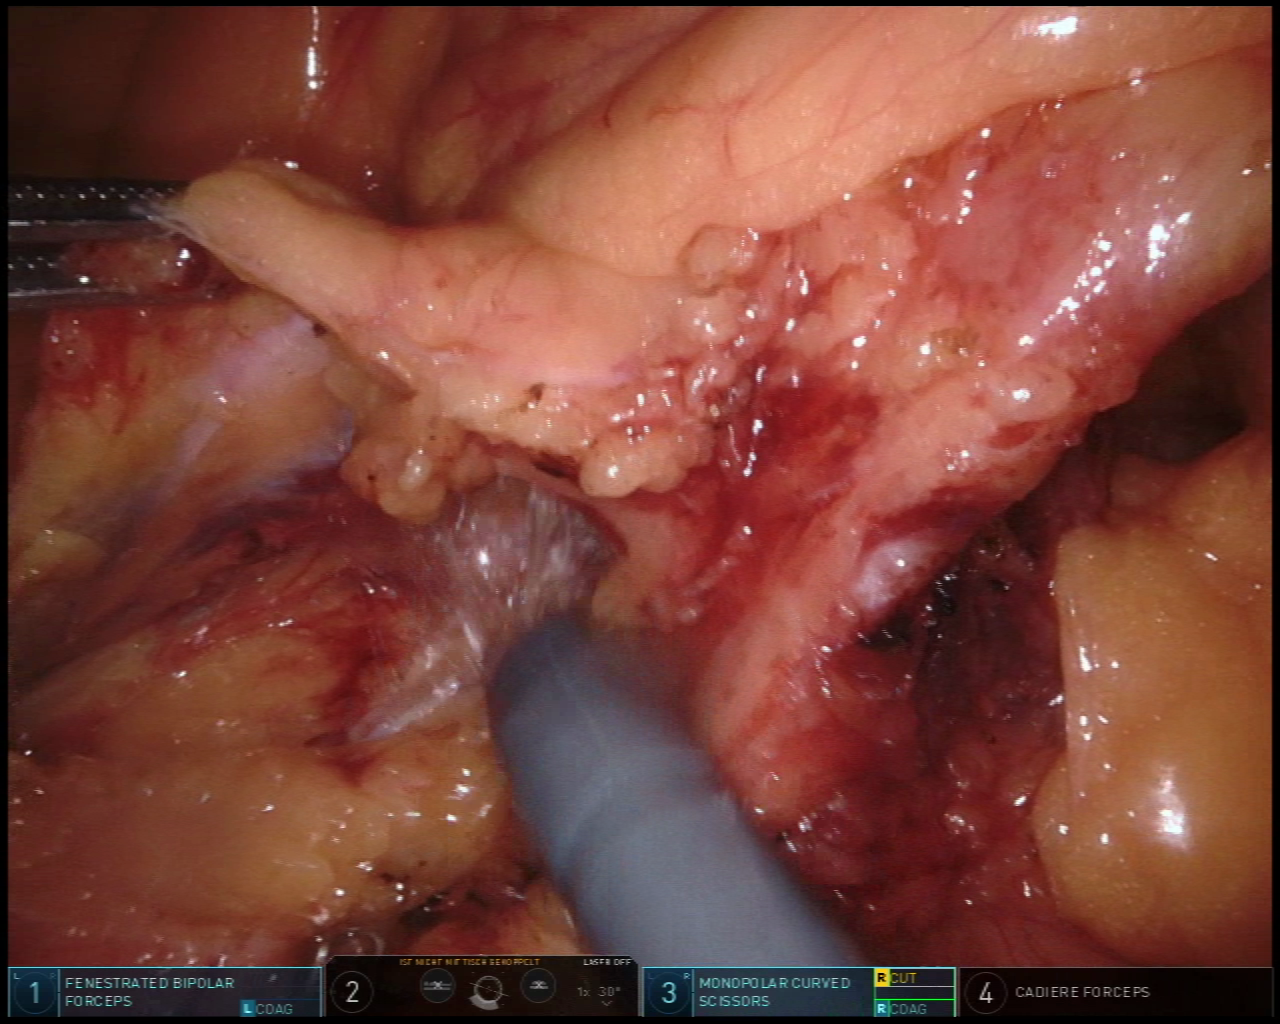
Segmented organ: inferior_mesenteric_artery
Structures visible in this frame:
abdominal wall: no
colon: no
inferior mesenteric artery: yes
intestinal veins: no
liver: no
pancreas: no
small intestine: no
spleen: no
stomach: no
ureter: no
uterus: no
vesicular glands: no